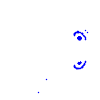
Particle: pion